Question: What I need is to crop images at the same place but with different resolution.
For example:
Image 1 created with 1024 x 768
Image 2 created with 1440 x 900
Now I have to crop images but at the same place let's say it will be
X = 10%
Y = 10%
WIDTH = 30%
HEIGHT = 20%
I use the following code to do it but it doesn't work like I need.
Any clue?
THANK YOU!!!
'''
int x = 0;
int y = 0;
int w = 0;
int h = 0;
int inputX = 10;
int inputY = 10;
int inputW = 20;
int inputH = 30;
x = int.Parse(Math.Round(decimal.Parse((__Bitmap.Width * inputX / 100).ToString()), 0).ToString());
y = int.Parse(Math.Round(decimal.Parse((__Bitmap.Height * inputY / 100).ToString()), 0).ToString());
w = int.Parse(Math.Round(decimal.Parse((__Bitmap.Width * inputW / 100).ToString()), 0).ToString());
h = int.Parse(Math.Round(decimal.Parse((__Bitmap.Height * inputH / 100).ToString()), 0).ToString());
Rectangle cropArea = new Rectangle(x, y, w,h);
Bitmap bmpCrop = __Bitmap.Clone(cropArea, __Bitmap.PixelFormat);
'''
I mean if there technically logic to do it?
I guess I can do like (pseudo-code)
'''
if (Resolution == "1024x768")
int inputX = 10;
int inputY = 10;
int inputW = 20;
int inputH = 30;
else if (Resolution == "1440x900")
int inputX = 8;
int inputY = 8;
int inputW = 19;
int inputH = 28;
and etc...
'''
I am not sure of there is any coefficient to recalculate % depending on resolution to do it... It is like a <URL>.
UPDATE:

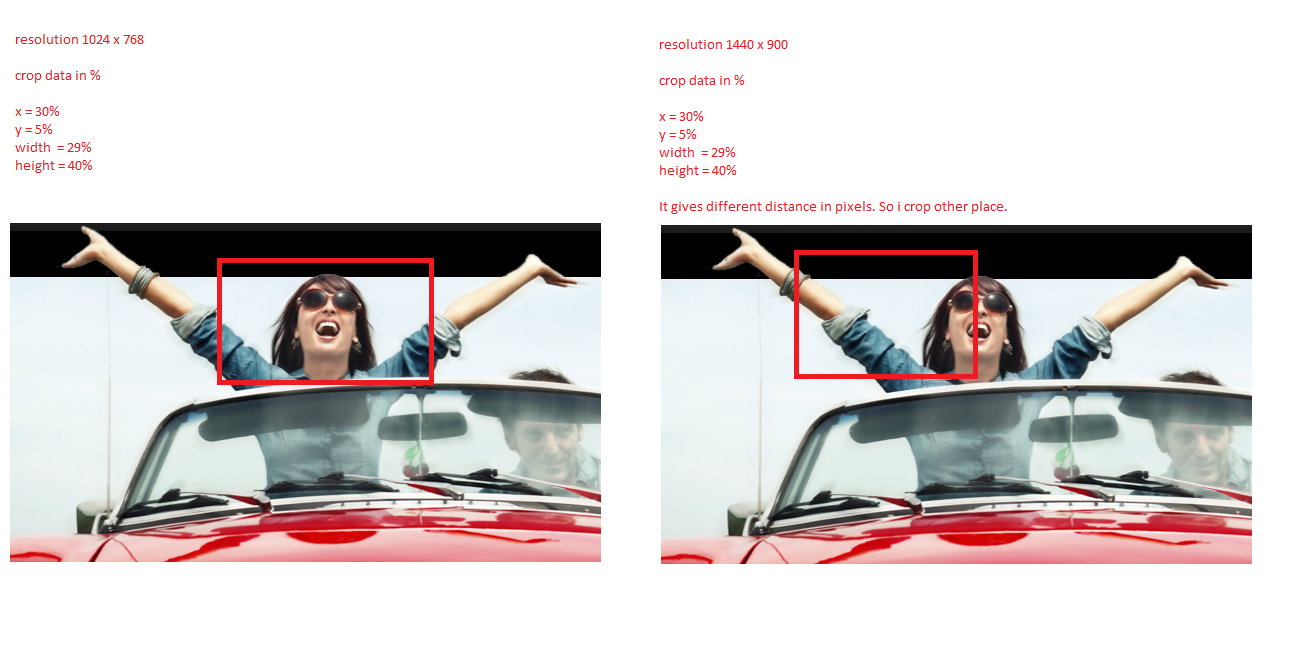
Answer: A quick and dirty example of what I mean by, you'll always get the same image section, when calculating your crop window with percentages:
'''
public partial class Form1 : Form
{
public Form1()
{
InitializeComponent();
// 100x80 image
Image asdf = Image.FromFile("asdf.bmp", true);
// twice the size, 200x160
Image asdf2 = Image.FromFile("asdf2.bmp", true);
// same image, different aspect ratio: 200x80
Image asdf3 = Image.FromFile("asdf3.bmp", true);
Bitmap asdfBmp = new Bitmap(asdf);
Bitmap asdf2Bmp = new Bitmap(asdf2);
Bitmap asdf3Bmp = new Bitmap(asdf3);
pictureBox1.Image = cropImage(asdfBmp);
pictureBox2.Image = cropImage(asdf2Bmp);
pictureBox3.Image = cropImage(asdf3Bmp);
}
private Bitmap cropImage(Bitmap sourceBitmap)
{
double x = 0;
double y = 0;
double w = 0;
double h = 0;
double inputX = 10;
double inputY = 10;
double inputW = 50;
double inputH = 50;
// integer division " 10 / 100 " will return 0, use doubles or floats.
// furthermore you don't have to convert anything to a string or back here.
x = sourceBitmap.Width * inputX / 100.0;
y = sourceBitmap.Height * inputY / 100.0;
w = sourceBitmap.Width * inputW / 100.0;
h = sourceBitmap.Height * inputH / 100.0;
// casting to int will just cut off all decimal places. you could also round.
Rectangle cropArea = new Rectangle((int)x, (int)y, (int)w, (int)h);
return sourceBitmap.Clone(cropArea, sourceBitmap.PixelFormat);
}
}
'''
Sources:

Result:

As you can see, all result images show the same section of the image. So I either still don't get what you're aiming at, or your error must be somewhere else.
Considering your unnecessary type conversions and integer division bug, you should perhaps have a look at a <URL>.